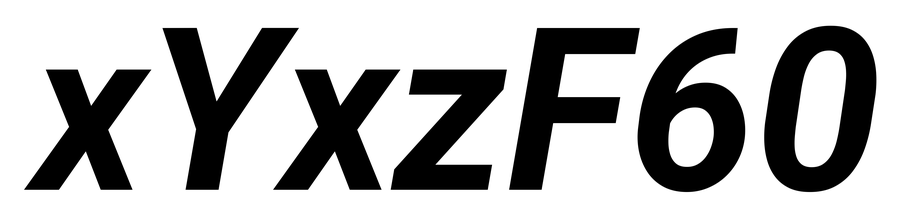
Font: Roboto-Italic_Bold_Italic